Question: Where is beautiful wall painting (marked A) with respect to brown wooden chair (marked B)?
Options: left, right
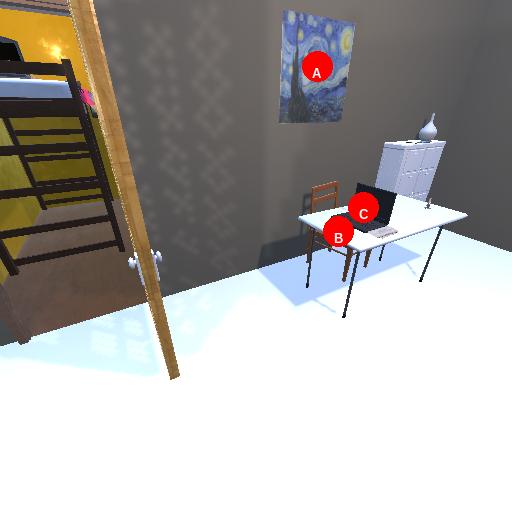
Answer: left